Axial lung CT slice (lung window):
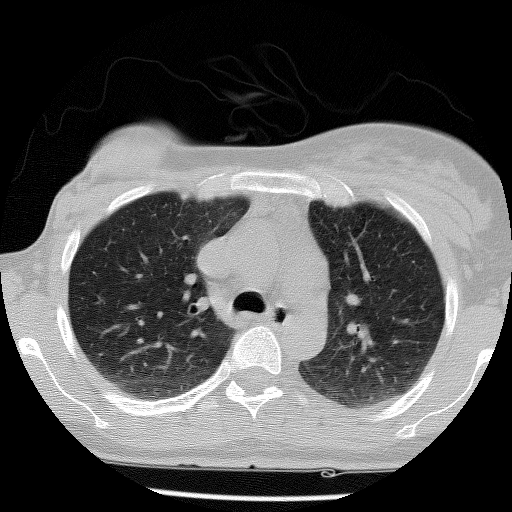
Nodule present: no